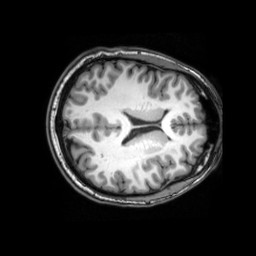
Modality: T1w
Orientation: axial
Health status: healthy
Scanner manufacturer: philips
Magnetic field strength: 3 T
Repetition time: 0.00769 s
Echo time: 0.0035 s